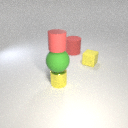
large red rubber cylinder behind small yellow rubber cube